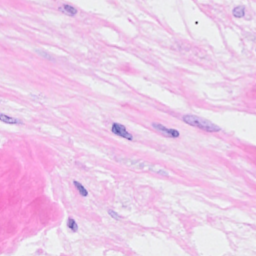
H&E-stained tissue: Breast